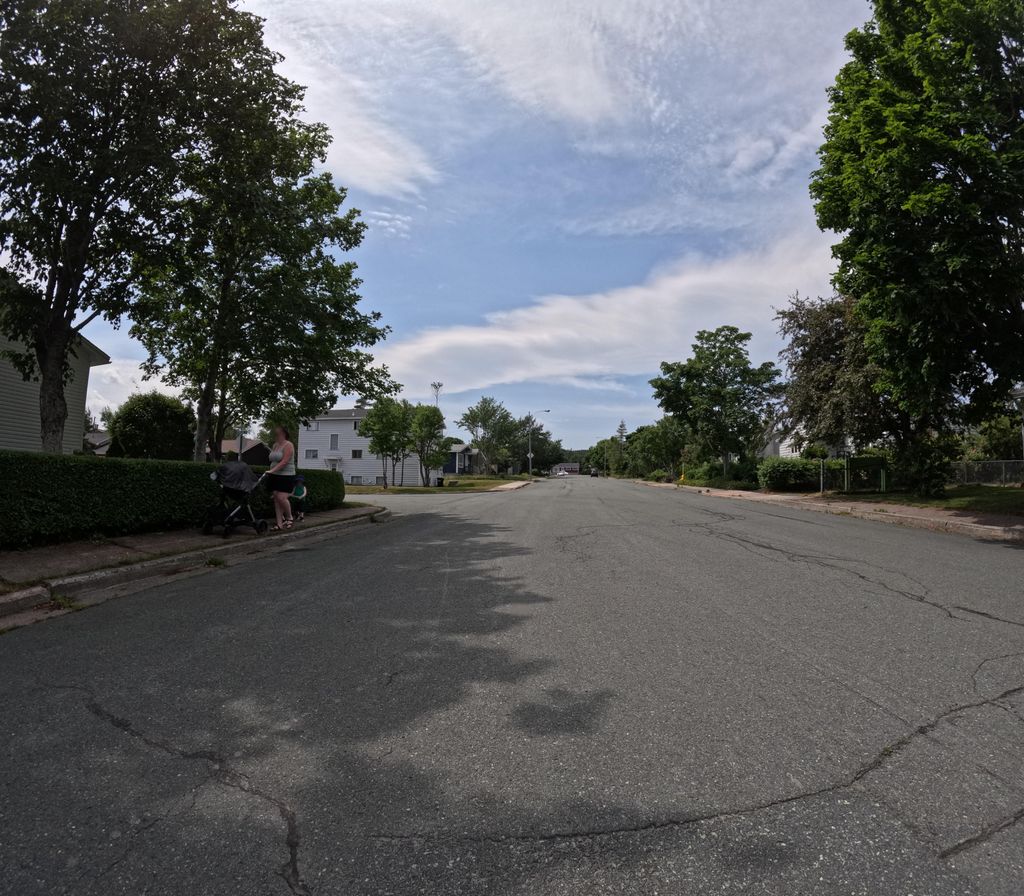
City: st_johns